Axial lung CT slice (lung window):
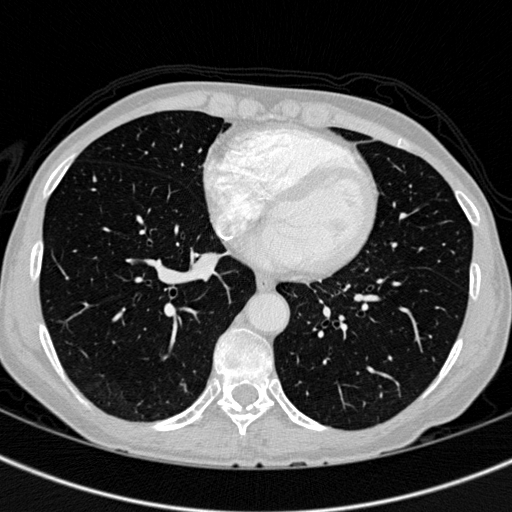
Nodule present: no